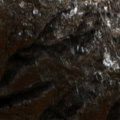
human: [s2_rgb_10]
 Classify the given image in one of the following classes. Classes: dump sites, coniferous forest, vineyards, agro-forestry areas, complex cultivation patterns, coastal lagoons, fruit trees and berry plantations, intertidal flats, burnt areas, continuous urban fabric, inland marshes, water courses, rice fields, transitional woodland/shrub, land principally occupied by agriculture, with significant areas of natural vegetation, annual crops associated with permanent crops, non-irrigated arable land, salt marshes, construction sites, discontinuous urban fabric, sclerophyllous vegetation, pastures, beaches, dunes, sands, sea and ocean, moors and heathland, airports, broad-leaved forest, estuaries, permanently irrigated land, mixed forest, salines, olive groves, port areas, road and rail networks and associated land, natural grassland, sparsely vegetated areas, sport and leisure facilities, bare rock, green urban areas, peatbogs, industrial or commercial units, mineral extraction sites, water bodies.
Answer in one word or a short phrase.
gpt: broad-leaved forest, natural grassland